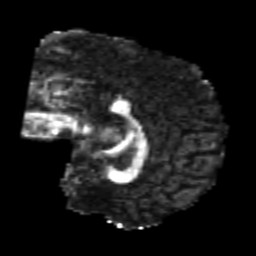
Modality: FA
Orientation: sagittal
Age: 24
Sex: male
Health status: healthy
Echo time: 0.074 s